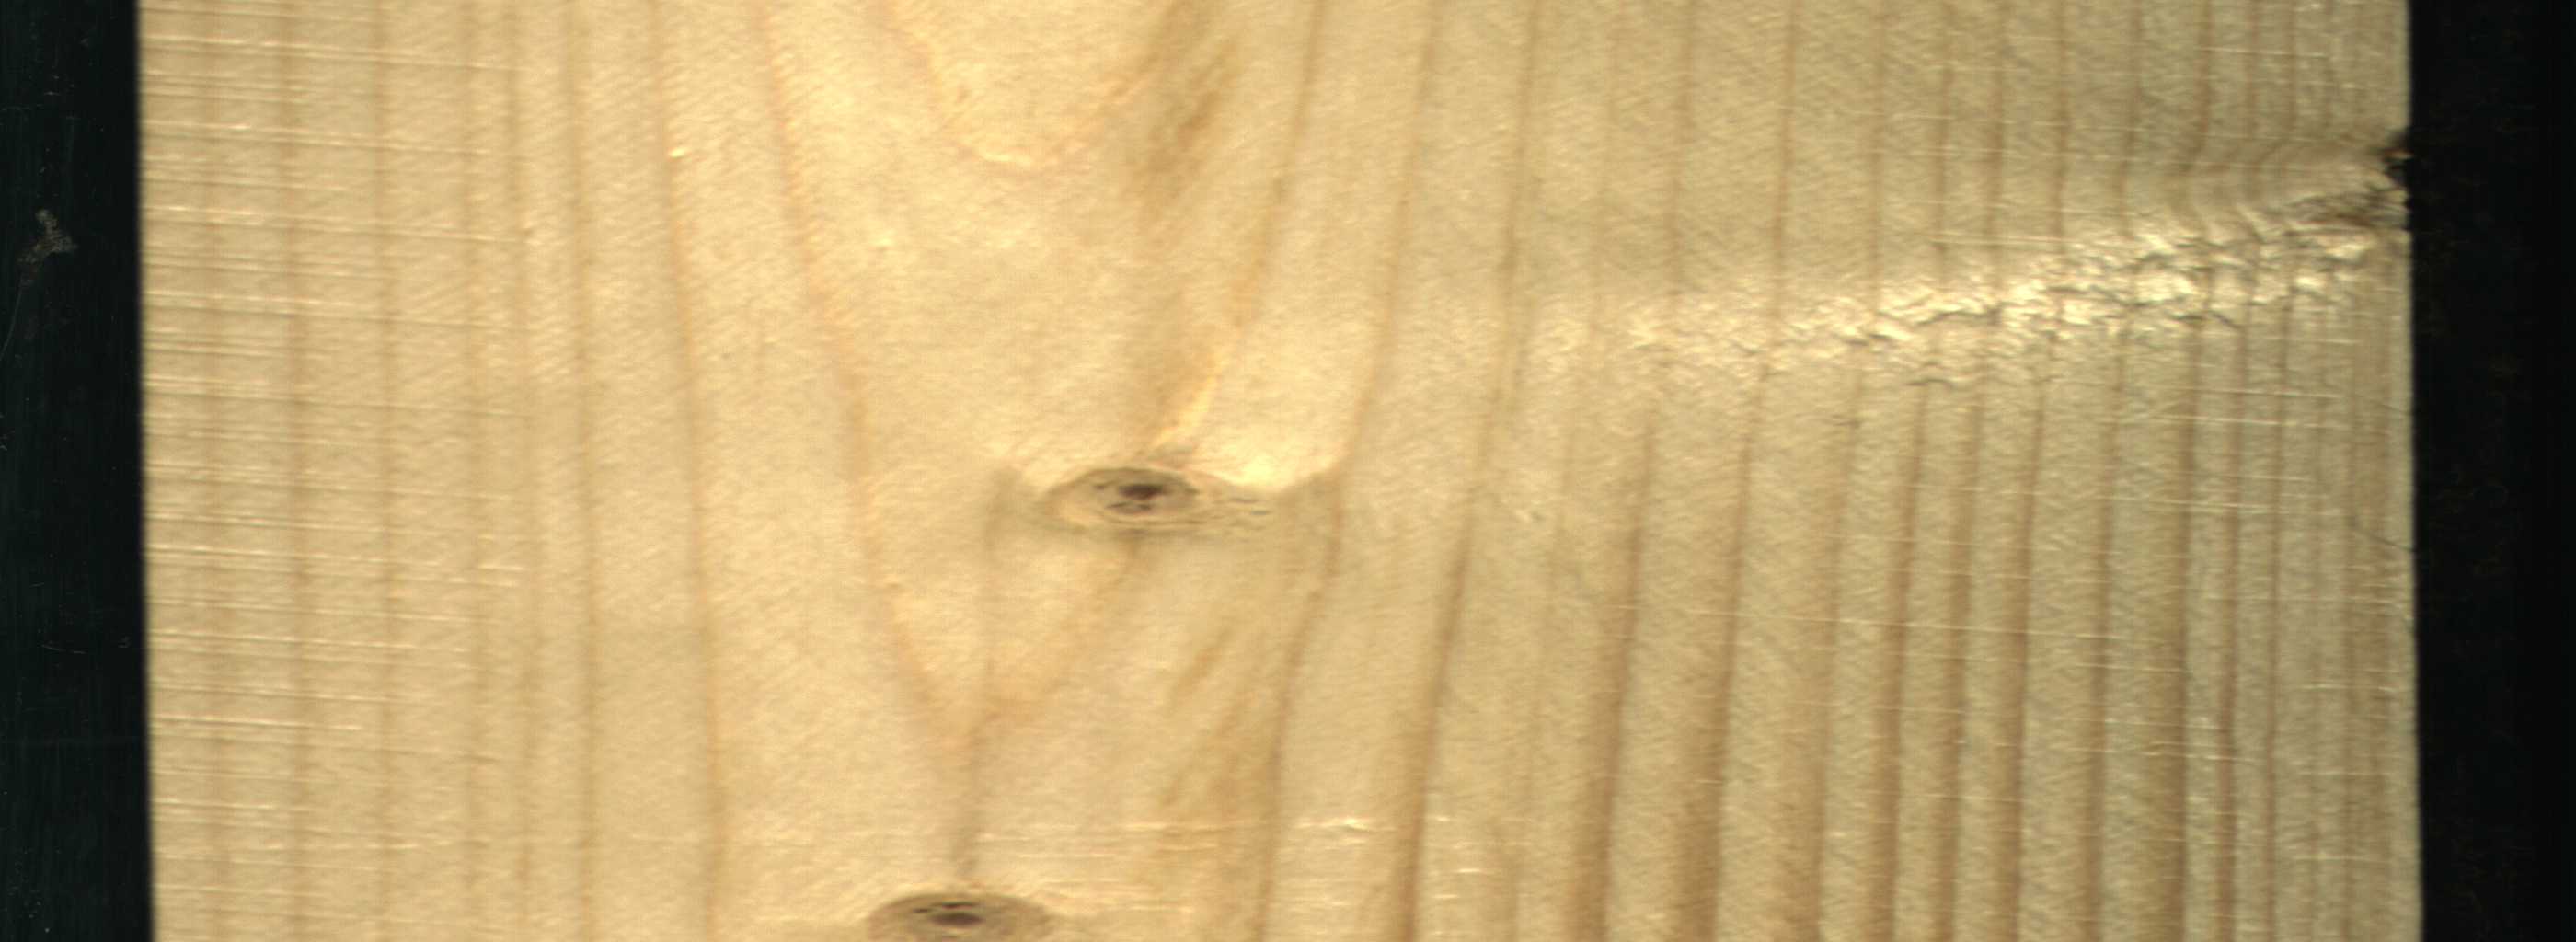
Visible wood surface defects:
Live_Knot
Live_Knot